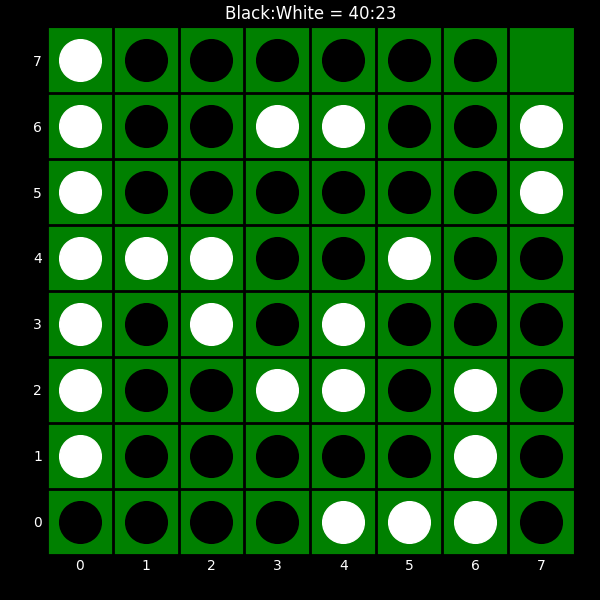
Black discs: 40
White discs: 23